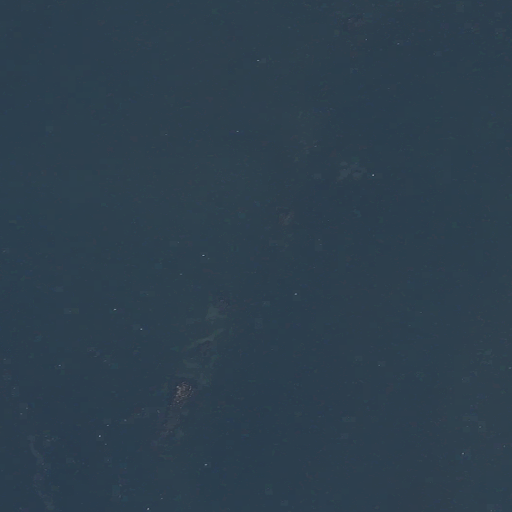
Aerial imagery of bar in Maine named North Ledge containing only open water